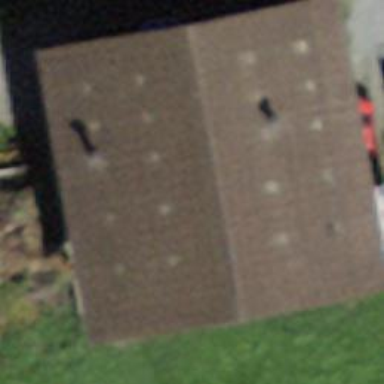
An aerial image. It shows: Rural barn.